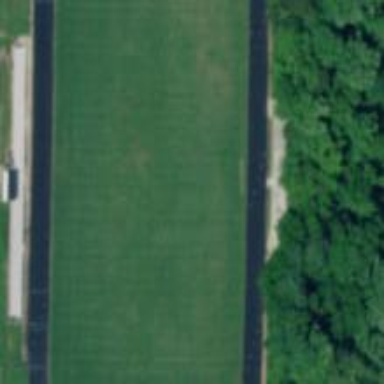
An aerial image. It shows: Athletic track located in leisure land area.